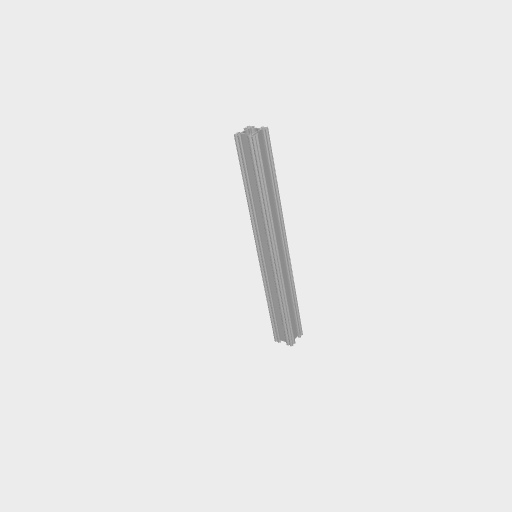
Part: GoRAIL240